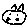
Label: cat